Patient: sex F, age 60
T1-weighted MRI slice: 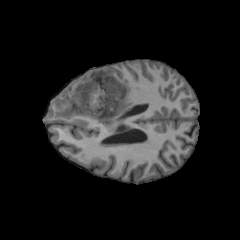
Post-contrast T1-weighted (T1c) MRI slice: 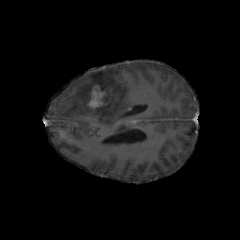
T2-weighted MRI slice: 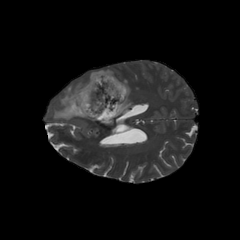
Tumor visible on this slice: yes
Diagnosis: Astrocytoma, IDH-mutant
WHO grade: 3